RGB frame:
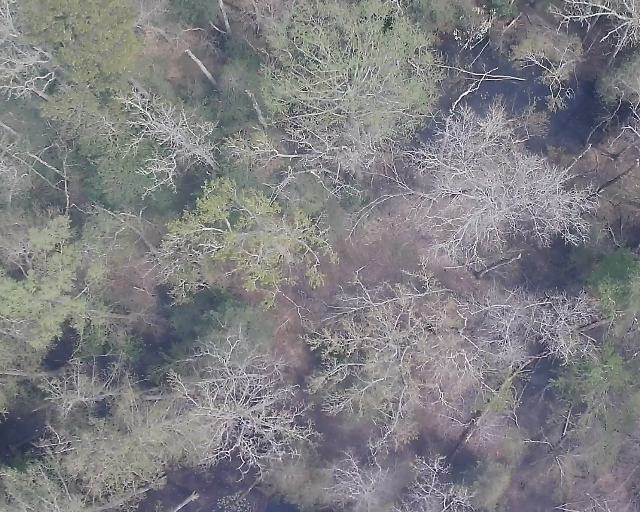
Thermal frame:
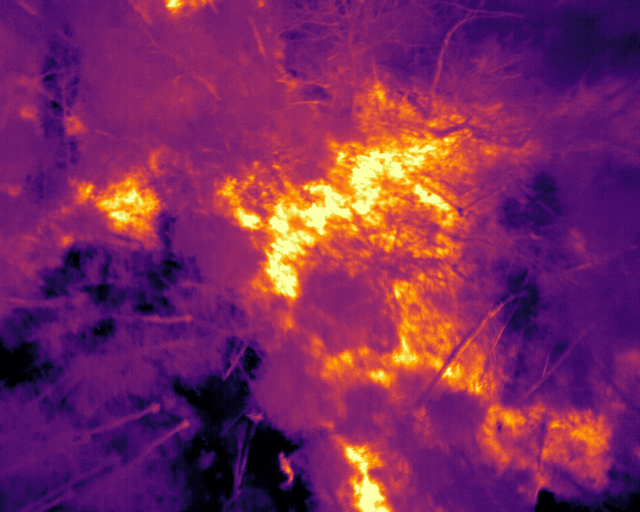
Captured: 2026-02-26 03:46:34
Pixels at or above 80 °C: 0 (fraction of frame: 0)